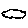
Label: cloud